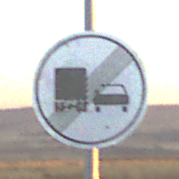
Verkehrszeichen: EndeUeberholverbotKraftfahrzeuge
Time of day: SunriseSunset
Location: Outdoor (Nature)
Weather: Clear
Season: NotSpecified
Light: Natural